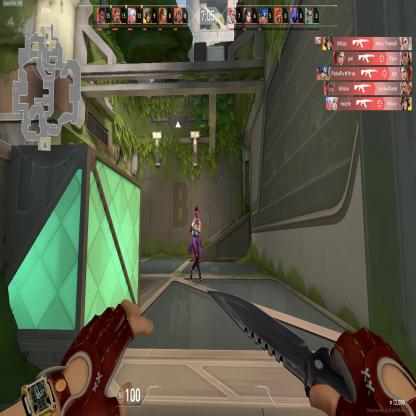
Label: enemy